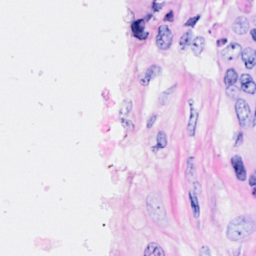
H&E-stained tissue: Breast